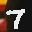
Label: 7